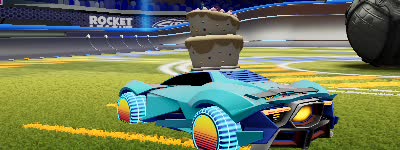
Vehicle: werewolf